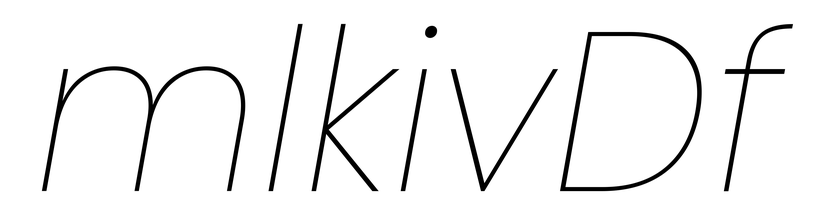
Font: Poppins-ThinItalic